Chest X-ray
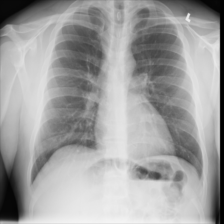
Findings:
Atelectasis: negative
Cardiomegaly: negative
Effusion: negative
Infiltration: negative
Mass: negative
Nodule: negative
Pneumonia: negative
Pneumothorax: negative
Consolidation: negative
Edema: negative
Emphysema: negative
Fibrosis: negative
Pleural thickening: negative
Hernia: negative